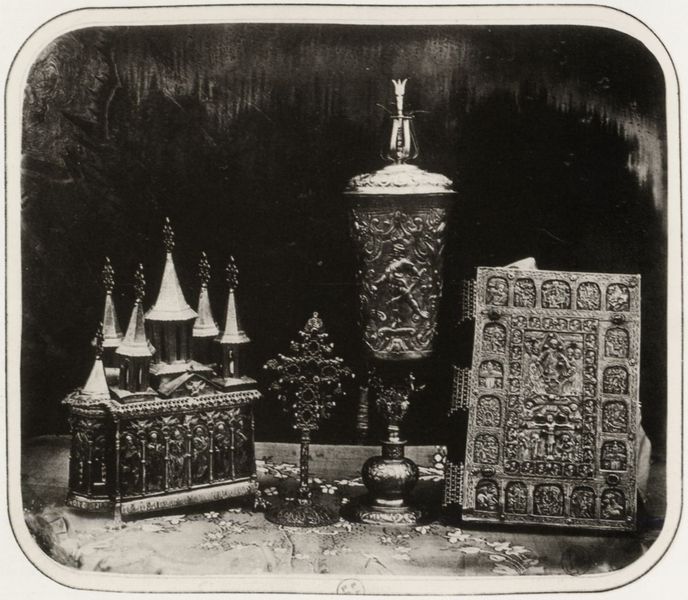
Titel: Hostienpyxis, Kreuz, Kelch und Evangelium aus der Kirche in Campulung
Künstler: Carol Szathmari
Standort: Cluj (Rumänien)
Institution: Bibliothek der Rumänischen Akademie, Graphische Sammlung
Schlagwörter: dunkel, schatten, weiß, blumen, grau, hell, licht, schmuck, schwarz, tisch, schloss, bibel, rahmen, silber, spitze, tischdecke, felder, kirche, gold, kelch, decke, edelsteine, turm, krug, stilleben, stillleben, relief, modell, dächer, glanz, ornamente, verzierung, metall, bronze, foto, fotografie, photographie, becher, truhe, deckel, gefäß, messing, buch, kreuz, religion, türmchen, türme, dom, schwarzweiß, kugel, altar, buchdeckel, einband, photo, verziert, bucheinband, jesus, monstranz, heilige, pokal, schatulle, taufe, miniatur, schrein, kästchen, behälter, reliquie, fot, kostbar, insignien, kasette, kassette, gegenstände, tabernakel, katholizismus, monstrans, reliquien, reliqien, tragaltar, pilsater, abendmahlskelch, memora, bursa, reich verziert, sakrileg